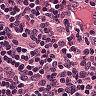
Metastatic tissue present: no